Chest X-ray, PA view. Patient: 58 years old, sex M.
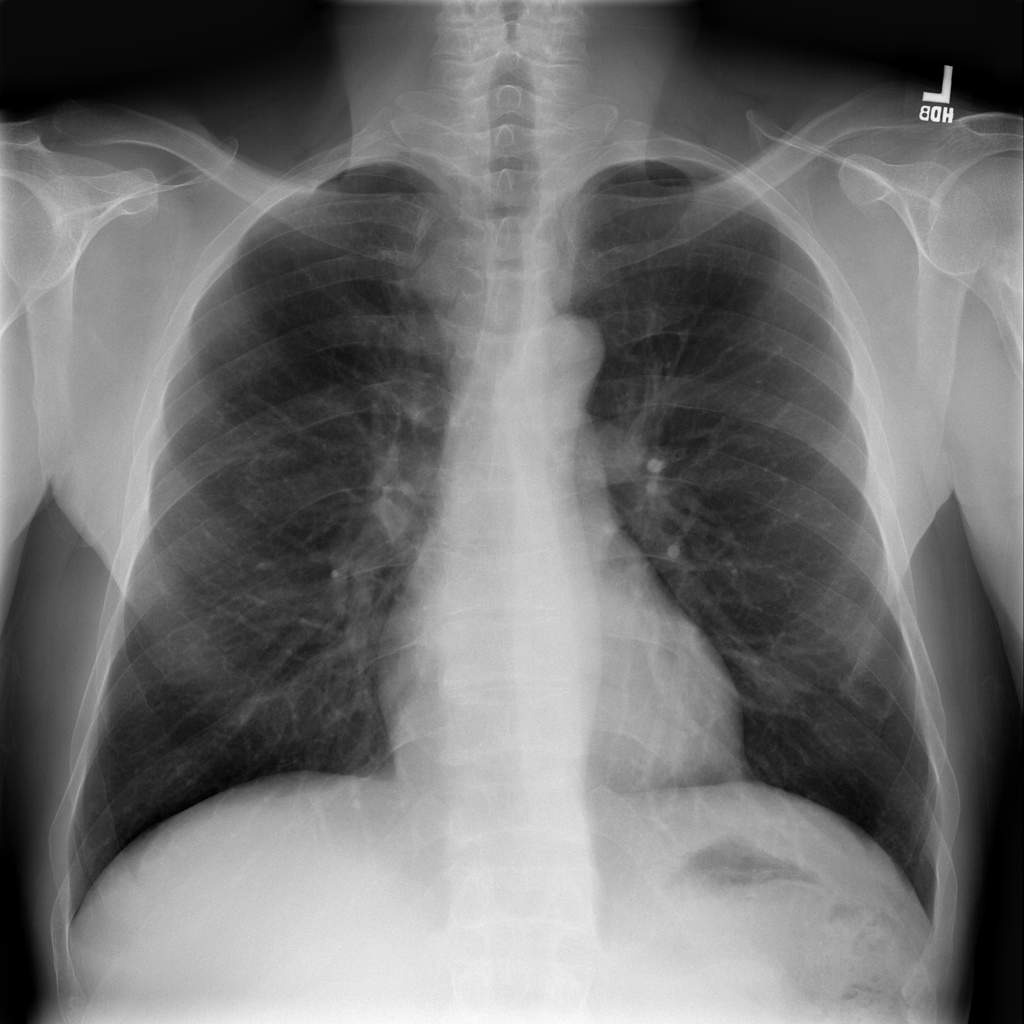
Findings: No Finding